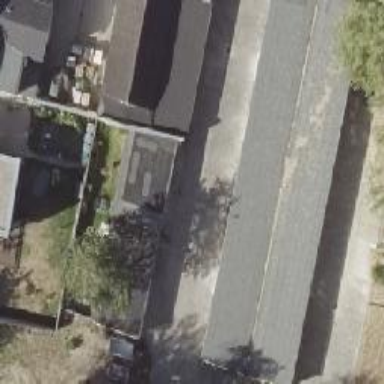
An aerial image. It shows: Group of garages.